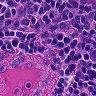
Metastatic tissue present: no